Question: I started to learn coding with python couple days ago. I dont have any previous coding experience so im a total beginner. Im watching youtube tutorials and every time i learn something new, i try to play with those learnt things. Now i tried to make kind of a guess game and im having a problem with it. (jokingly first question is asking "are you idiot" lol).
I tried to make it so that you have 3 lives per question (there will be multiple questions which are just copies of this code with different questions and answers) Once you run out of lives, it asks if you want to start over and if answered yes, it starts from the question number 1. The problem is if you answer "yes", it starts over but it does not give the lives back and even if you answer correctly, it says game over. However if you answer correctly the first time without restarting, it works just fine and continues to the next question.
What am i missing here? Thanks for the answers!

'''
def question1():
secret_word = "yes"
guess = ""
guess_count = 0
guess_limit = 3
out_of_guesses = False
game_over_question = ""
while guess != secret_word and not out_of_guesses:
if guess_count < guess_limit:
guess = input("Are you idiot?: ").lower()
if guess == secret_word:
print("correct! Next question:")
else:
guess_count += 1
if guess_count <= 2:
print("Try again")
else:
out_of_guesses = True
if out_of_guesses:
while game_over_question not in ("yes", "no"):
answer = input("Game over, want to start over?: ")
if answer == "yes":
question1()
elif answer == "no":
exit()
else:
print("Its yes or no.")
question1()
'''
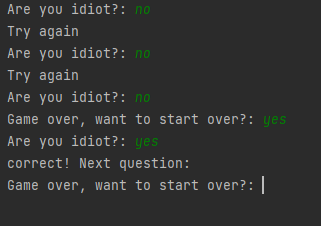
Answer: To understand this, you best use a debugger. To use a debugger, you need an IDE that has one, e.g. PyCharm. The screenshots in this question are from PyCharm. Other IDEs (like Visual Studio Code) will differ in usability but the concept will be the same.
## Some background on using a debugger
When debugging, you set breakpoints, typically by clicking on the left of the line of code, e.g. like so:
<URL>
With breakpoints enabled, you use the Bug icon instead of the Play icon.
<URL>
The flow of execution will stop whenever the code hits a line with a breakpoint. You can then choose how to go on using these icons:
<URL>
- - - - -
## Debugging your code
In your case, let's set a breakpoint on line 24. In this case I chose it, because it's the beginning of a recursion. However, I doubt that you have heard that term before. Without knowing it, it'll be hard to find a good line. Finding a good line for a breakpoint is a skill that develops over time.
Next, enter whatever is needed to reproduce the problem. On my machine, it looks like this:
<URL>
Now, the breakpoint is hit and interesting stuff will happen.
Before that interesing stuff happens, let's look at the state of your program. As we have the call stack frames and variables:
<URL>
One important thing to notice: your code is currently running line 31 (the actual method call) and while running that line, it is now running line 24.
## Debugging the recursion
Now click the "Step into" button once. Note how the call stack changed and all variables seem to be lost.
<URL>
We see that the same method ("question1") is called again. That's what programmers call a recursion.
Also: the variables are not lost, they are just "local" to that method. If you select the method from before, the variables will still be there:
<URL>
Now, click "Step over" a few times, until you're asked for input again.
Enter "yes" as you did before.
Then, click "Step over" . You are inside 'if guess == secret_word:' at the 'print' statement now.
Then, click "Step over" . The text was printed and you are at the 'while' loop.
In the next step, the condition 'guess != secret_word' will no longer be met and the code will continue after the 'while' loop, which is where the method ends.
<URL>
Hitting "Step over" one more time will bring you back to where the method was before, your code has left the recursion:
<URL>
Your code is back in line 24, within the while loop that asks you if you want to start over again.
Now that you understand what your code does, it should be possible to find a fix.
## Takeaways
Typically it's not the computer who doesn't understand your code. It's you who doesn't understand your code :-)
A debugger will help you understanding what you told the computer. If there is a method on the call stack, then you called that method. Cool thing: you can look at each method and their variables and that'll allow you to make conclusions on how it arrived there.
Even cooler: you could change the values of these variables in order to play a "what-if" scenario.
IMHO, real debugging is more powerful than <URL>.